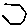
Label: hexagon